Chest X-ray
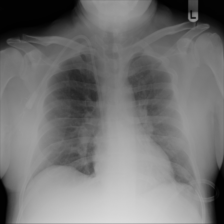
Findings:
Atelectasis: negative
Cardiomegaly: negative
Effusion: negative
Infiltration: negative
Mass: negative
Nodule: negative
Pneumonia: negative
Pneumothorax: negative
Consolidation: negative
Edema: negative
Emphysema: negative
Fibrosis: negative
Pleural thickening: negative
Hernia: negative